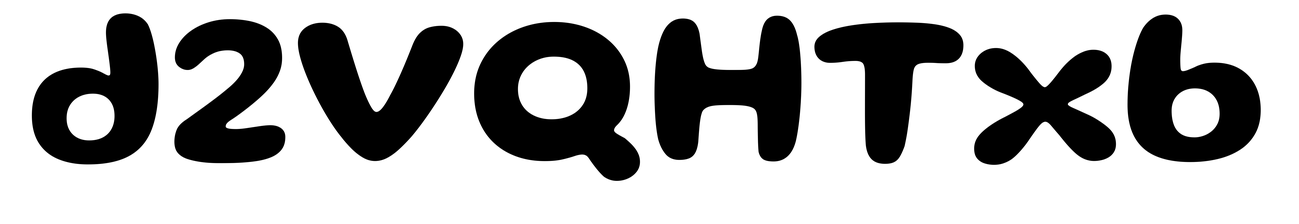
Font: Gluten_SemiBold